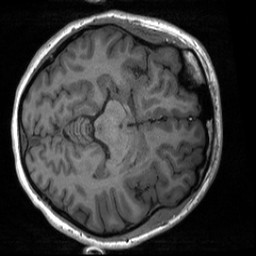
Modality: T1w
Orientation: axial
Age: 22
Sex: female
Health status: healthy
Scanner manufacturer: siemens
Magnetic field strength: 3 T
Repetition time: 2 s
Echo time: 0.00232 s